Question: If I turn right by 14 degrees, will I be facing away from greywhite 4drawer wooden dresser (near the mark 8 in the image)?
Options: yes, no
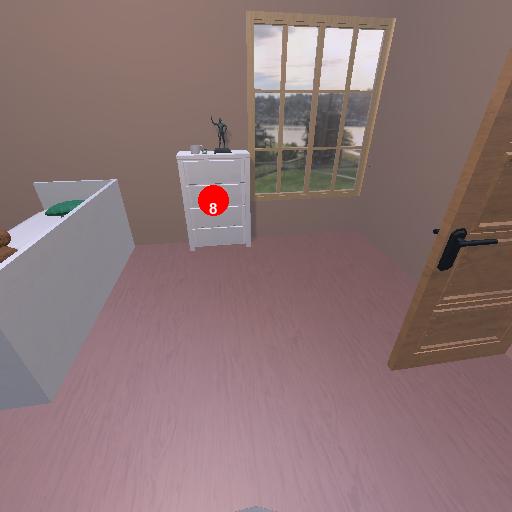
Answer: yes